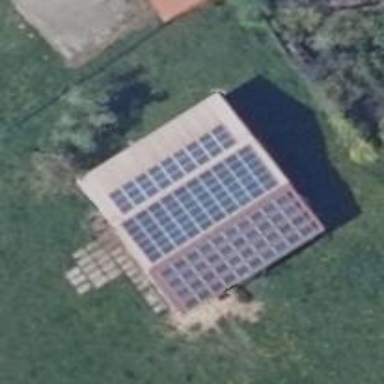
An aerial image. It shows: Building equipped with solar photovoltaic panel for generating electricity. The small installation is solar power generator.